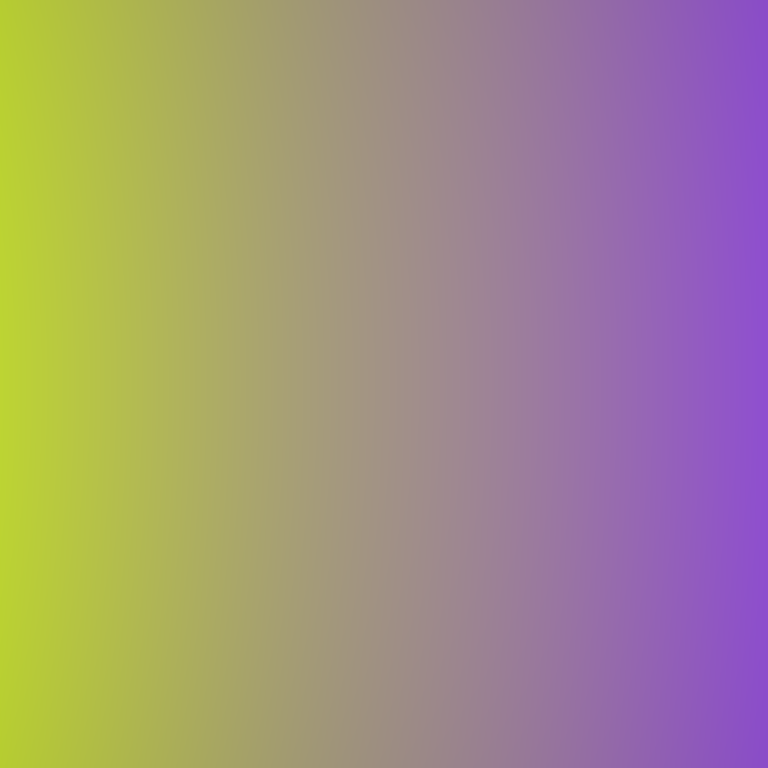
Abstract light effect, smooth gradient from yellow to purple, calm atmosphere, soft blend, no room, no furniture, no objects.